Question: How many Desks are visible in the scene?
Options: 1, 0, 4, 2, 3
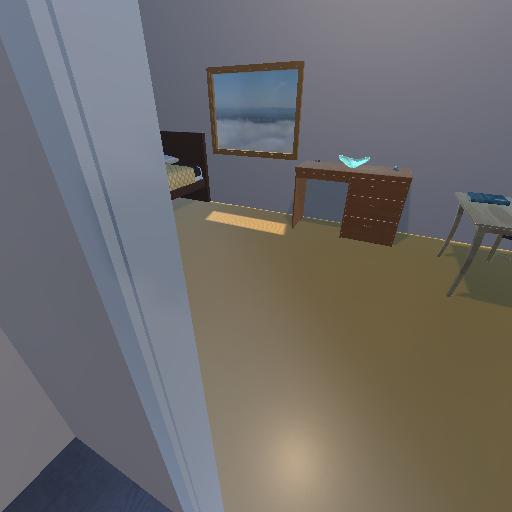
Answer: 1